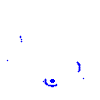
Particle: electron